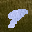
Label: 9